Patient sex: F
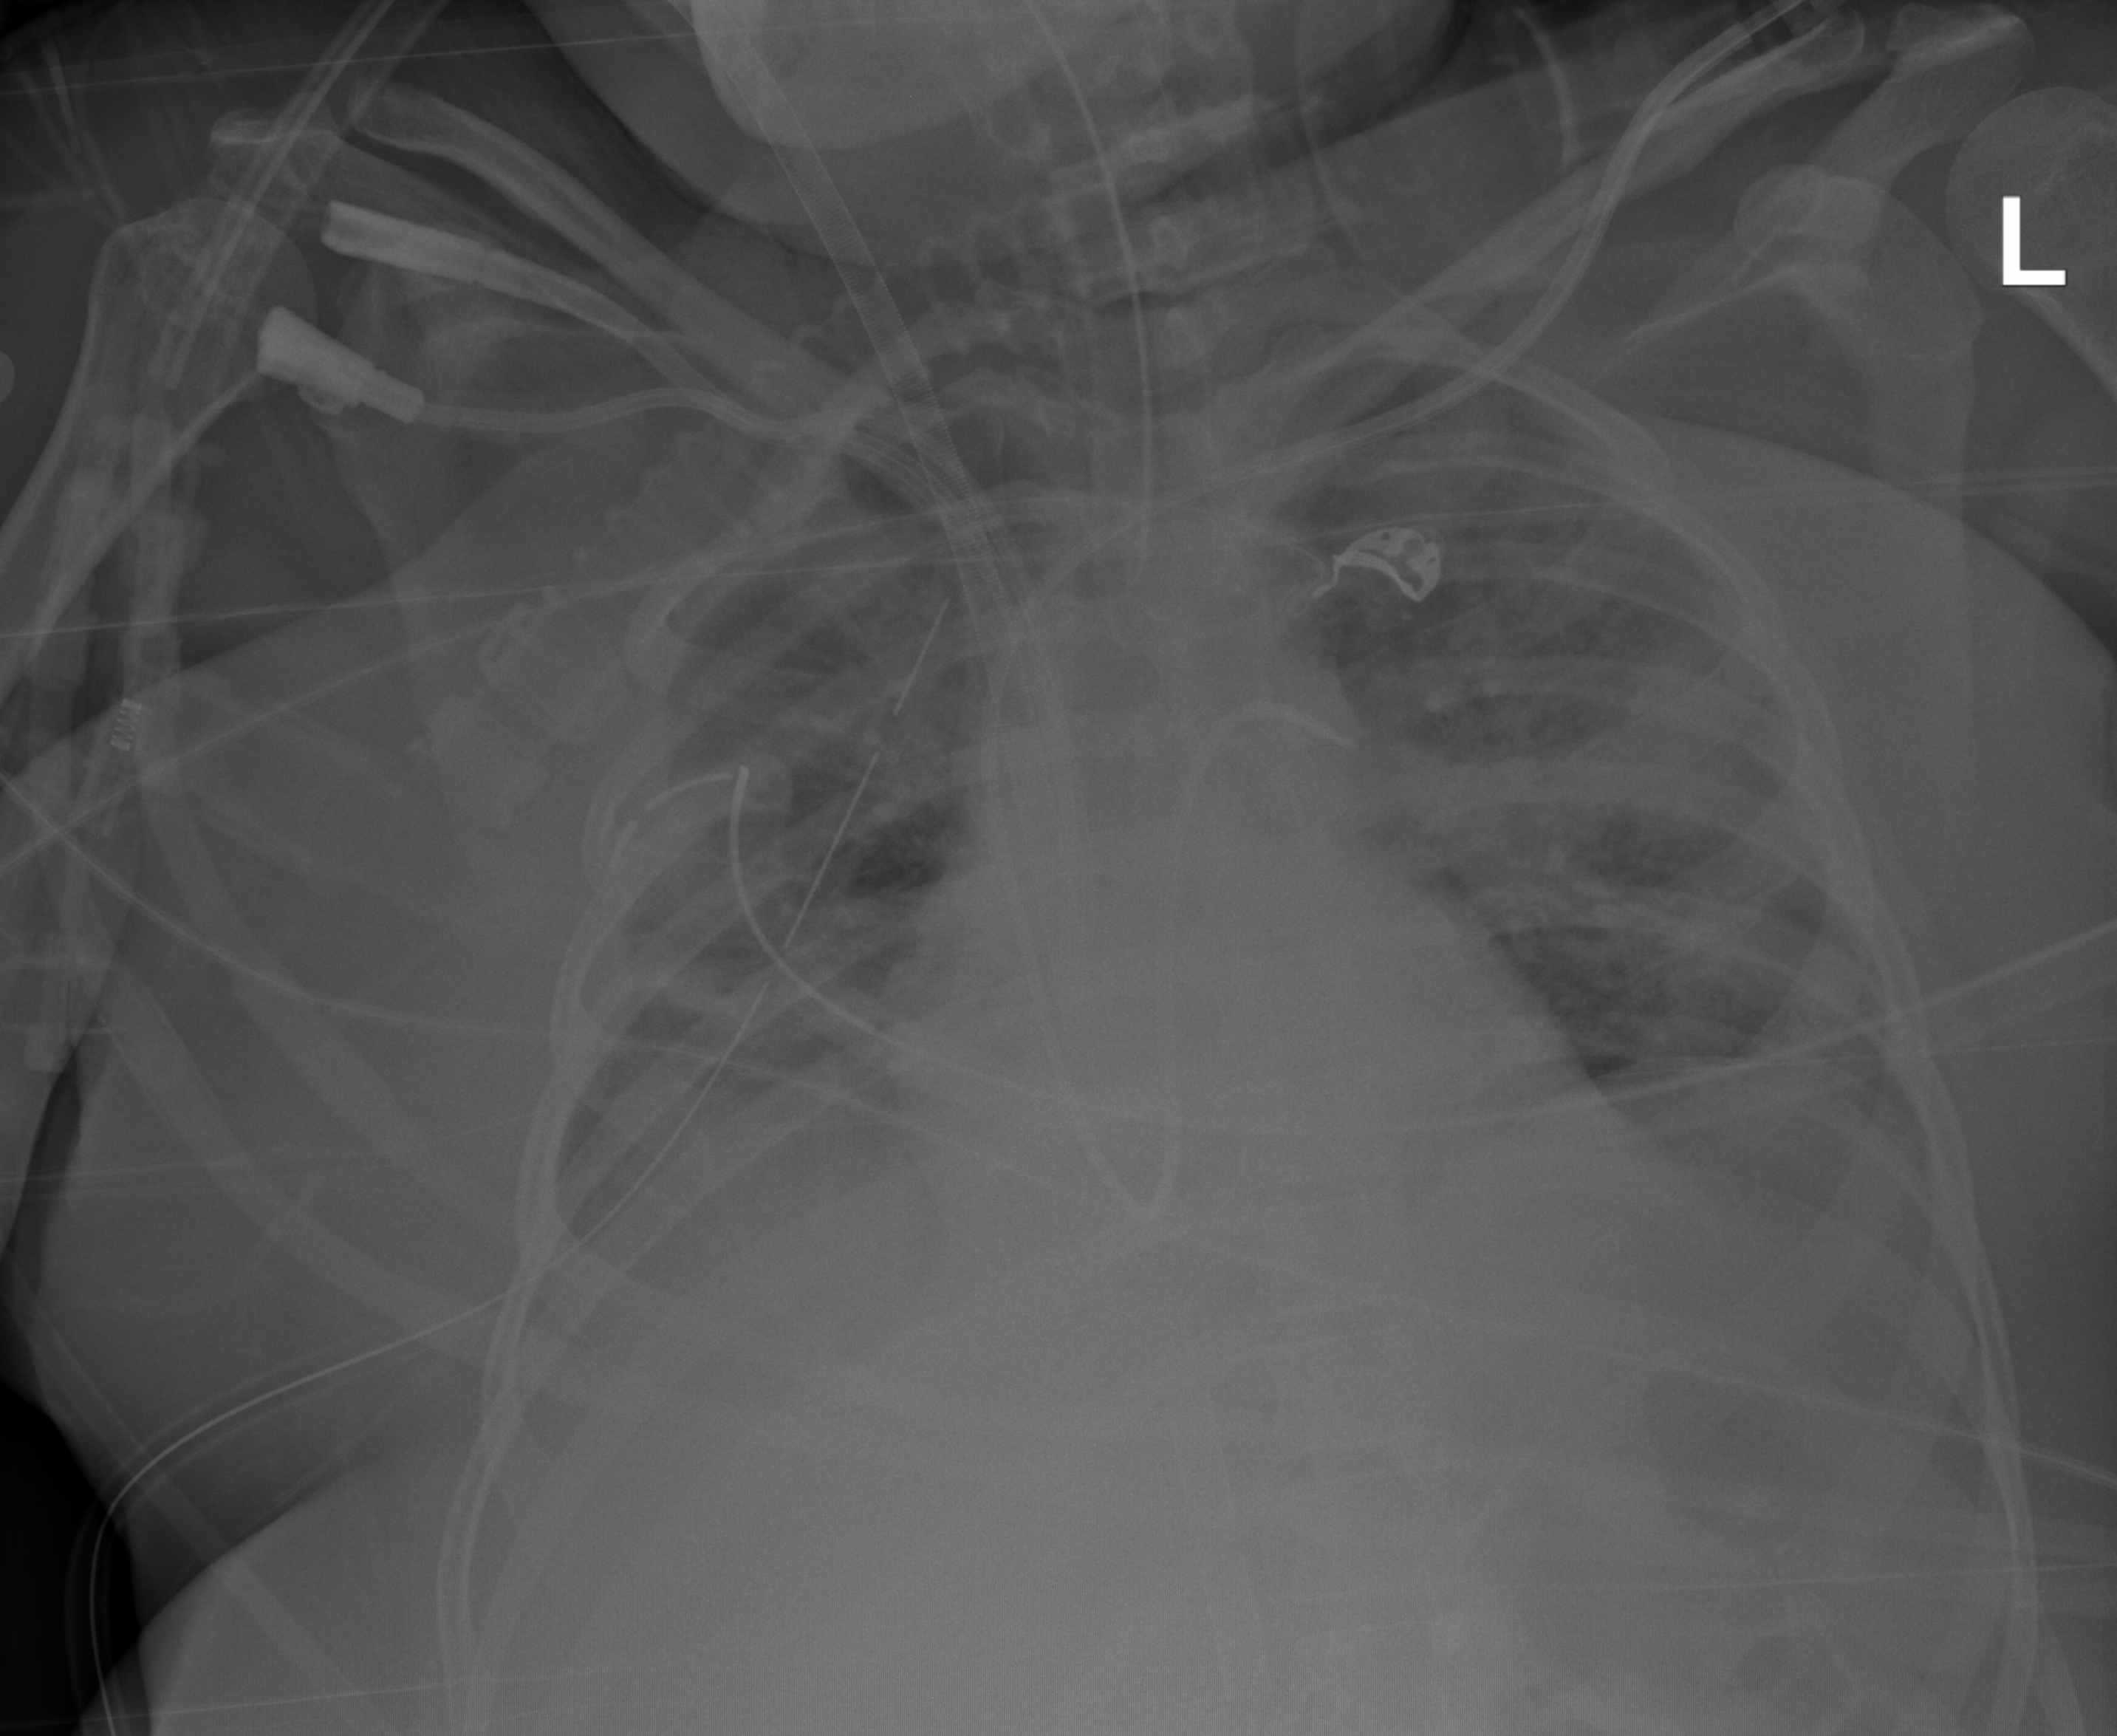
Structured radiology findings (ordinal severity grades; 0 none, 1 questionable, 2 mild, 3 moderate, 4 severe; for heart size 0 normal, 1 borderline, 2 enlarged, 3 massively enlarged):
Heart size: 1
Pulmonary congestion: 2
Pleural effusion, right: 2
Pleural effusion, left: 2
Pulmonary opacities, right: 2
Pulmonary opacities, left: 2
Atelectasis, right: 3
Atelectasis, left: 3